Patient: sex M, age 53
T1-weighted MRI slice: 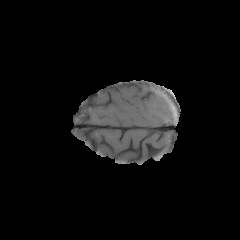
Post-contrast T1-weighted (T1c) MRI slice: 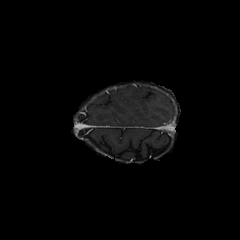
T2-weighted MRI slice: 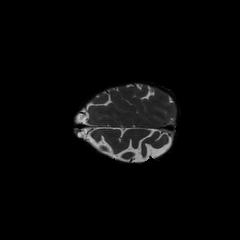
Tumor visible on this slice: no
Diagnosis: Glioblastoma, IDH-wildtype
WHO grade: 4